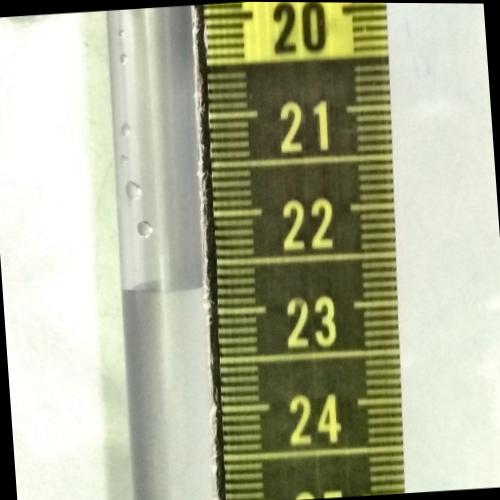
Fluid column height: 22.8 cm